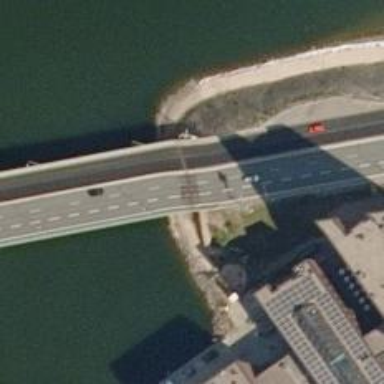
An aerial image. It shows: Motorway bridge with asphalt surface.